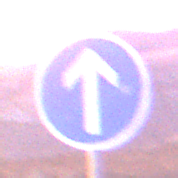
Verkehrszeichen: VorgeschriebeneFahrtrichtungGeradeaus
Umgebung: Outdoor, Nature
Tageszeit: Dawn
Wetter: PartlyCloudy
Licht: Natural
Jahreszeit: NotSpecified
Kontrast: MediumContrast